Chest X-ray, PA view. Patient: 36 years old, sex F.
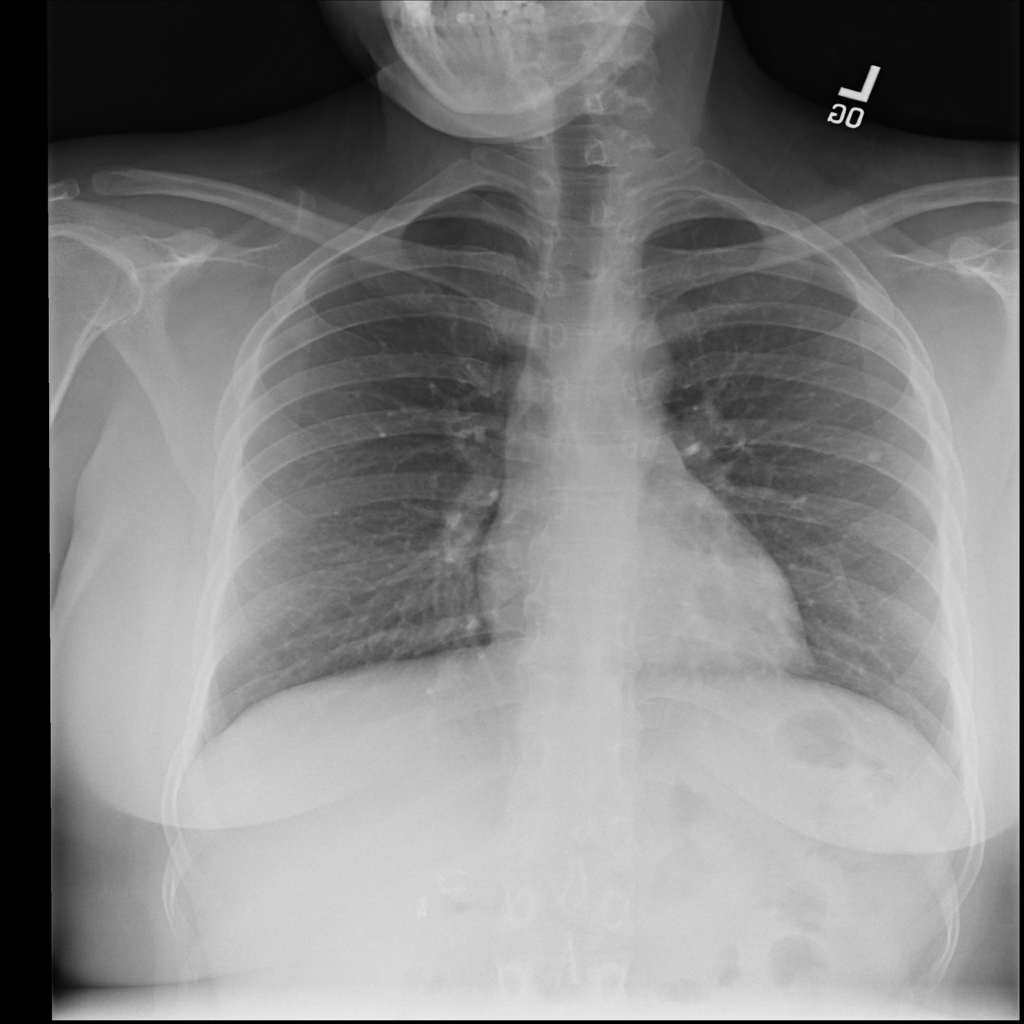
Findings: Nodule